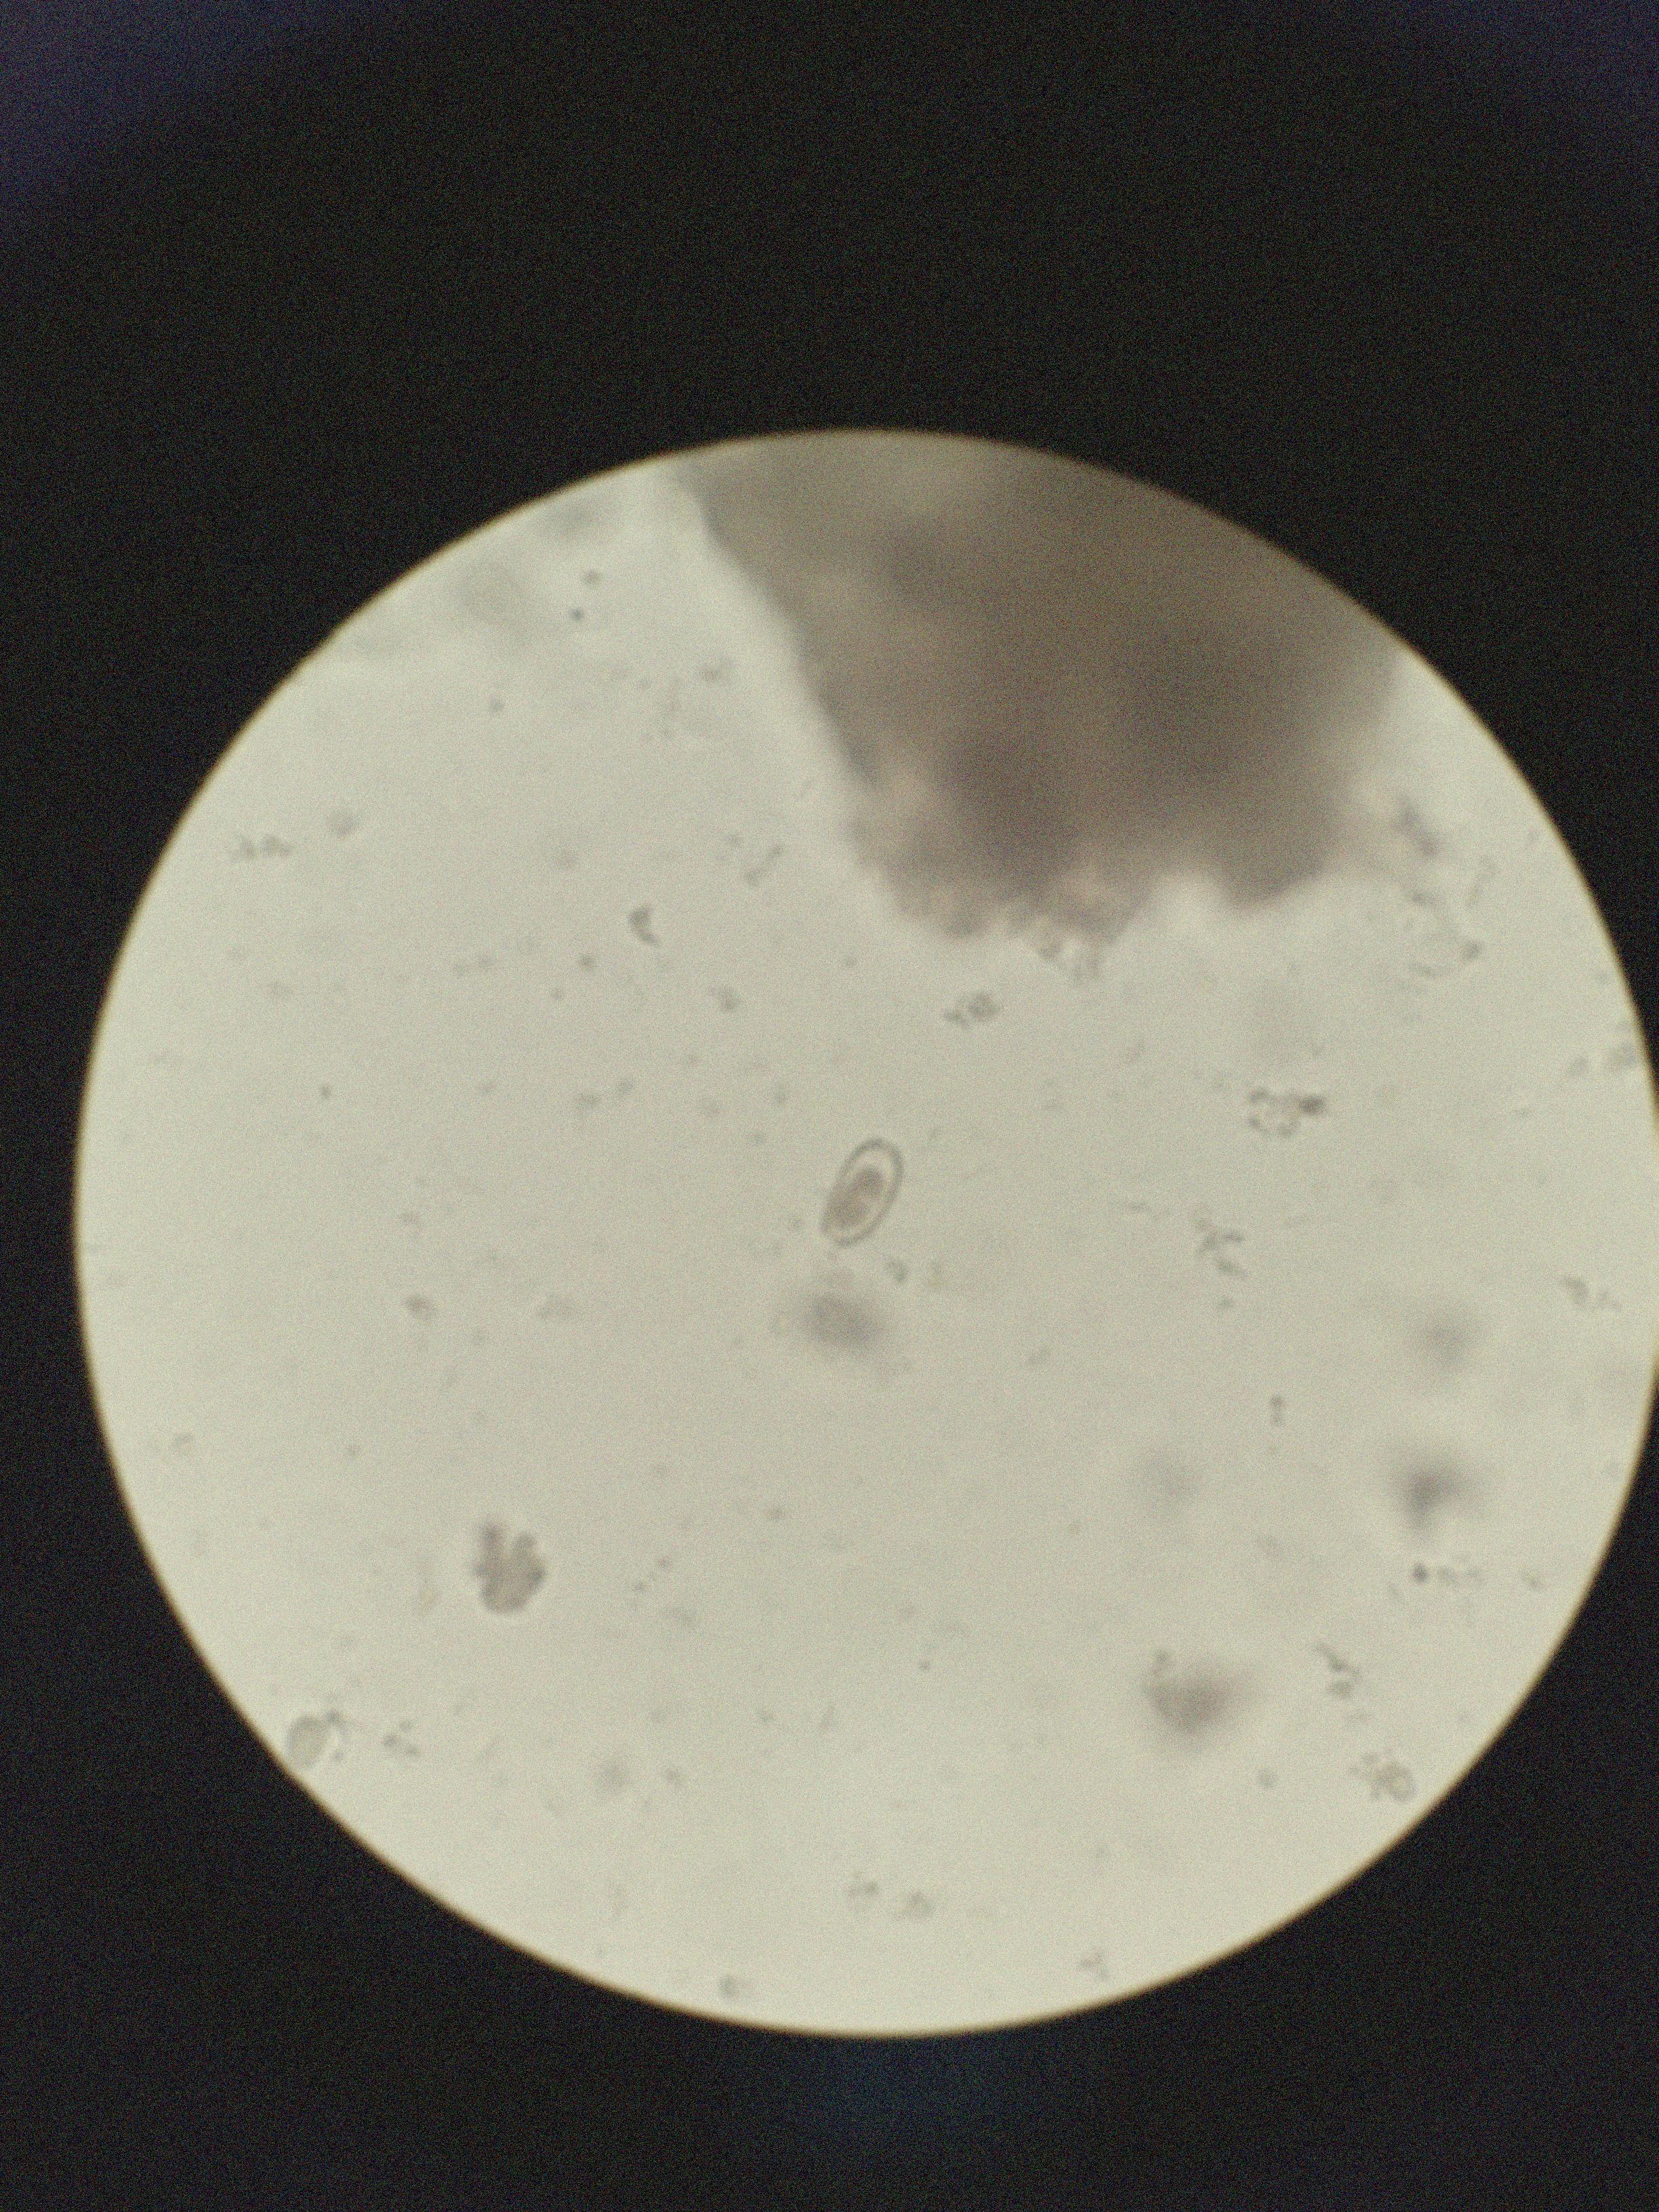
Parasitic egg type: Capillaria philippinensis